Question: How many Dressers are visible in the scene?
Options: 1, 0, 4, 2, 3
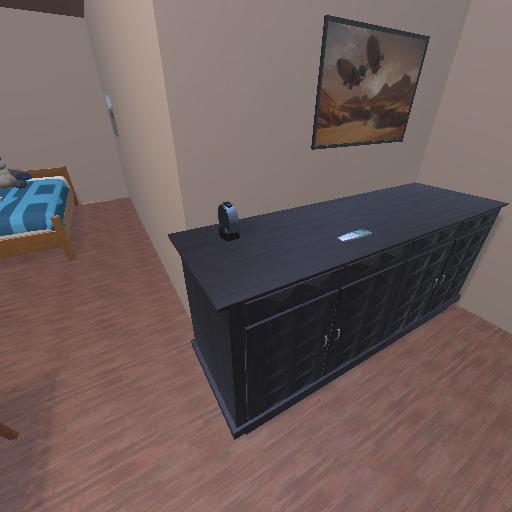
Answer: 1